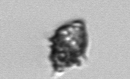
Label: Kryptoperidinium_triquetrum